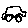
Label: car